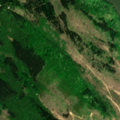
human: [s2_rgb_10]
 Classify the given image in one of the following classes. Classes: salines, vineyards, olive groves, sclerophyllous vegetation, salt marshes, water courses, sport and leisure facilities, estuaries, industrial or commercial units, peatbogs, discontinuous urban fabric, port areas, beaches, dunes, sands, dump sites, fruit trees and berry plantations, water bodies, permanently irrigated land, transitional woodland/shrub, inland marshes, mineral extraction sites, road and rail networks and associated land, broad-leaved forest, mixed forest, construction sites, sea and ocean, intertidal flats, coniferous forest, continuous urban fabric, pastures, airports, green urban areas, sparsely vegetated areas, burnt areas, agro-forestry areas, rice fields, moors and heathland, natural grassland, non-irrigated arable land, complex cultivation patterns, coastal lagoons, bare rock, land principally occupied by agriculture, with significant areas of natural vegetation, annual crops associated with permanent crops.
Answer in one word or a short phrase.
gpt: broad-leaved forest, mixed forest, natural grassland, transitional woodland/shrub, water courses